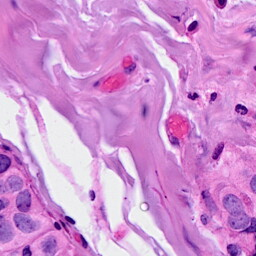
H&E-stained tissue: Breast